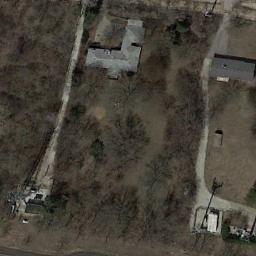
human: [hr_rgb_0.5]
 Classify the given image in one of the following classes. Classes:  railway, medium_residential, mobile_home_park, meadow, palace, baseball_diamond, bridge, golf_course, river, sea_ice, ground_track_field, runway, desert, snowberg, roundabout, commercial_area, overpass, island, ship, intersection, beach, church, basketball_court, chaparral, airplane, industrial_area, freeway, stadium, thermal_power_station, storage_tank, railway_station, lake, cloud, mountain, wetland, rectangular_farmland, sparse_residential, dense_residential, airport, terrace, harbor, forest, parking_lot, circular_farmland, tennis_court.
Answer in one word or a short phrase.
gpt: sparse_residential